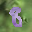
Label: 8